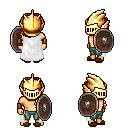
a pixel art fantasy rpg character, male body template, human, tanned skin, white cape, teal pants, blonde princess hairstyle, gold helm, leather bracers, brown slippers, shield, four views (front, back, left, right), 2x2 character sprite sheet, small pixel art, hard edges, no anti-aliasing